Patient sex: M
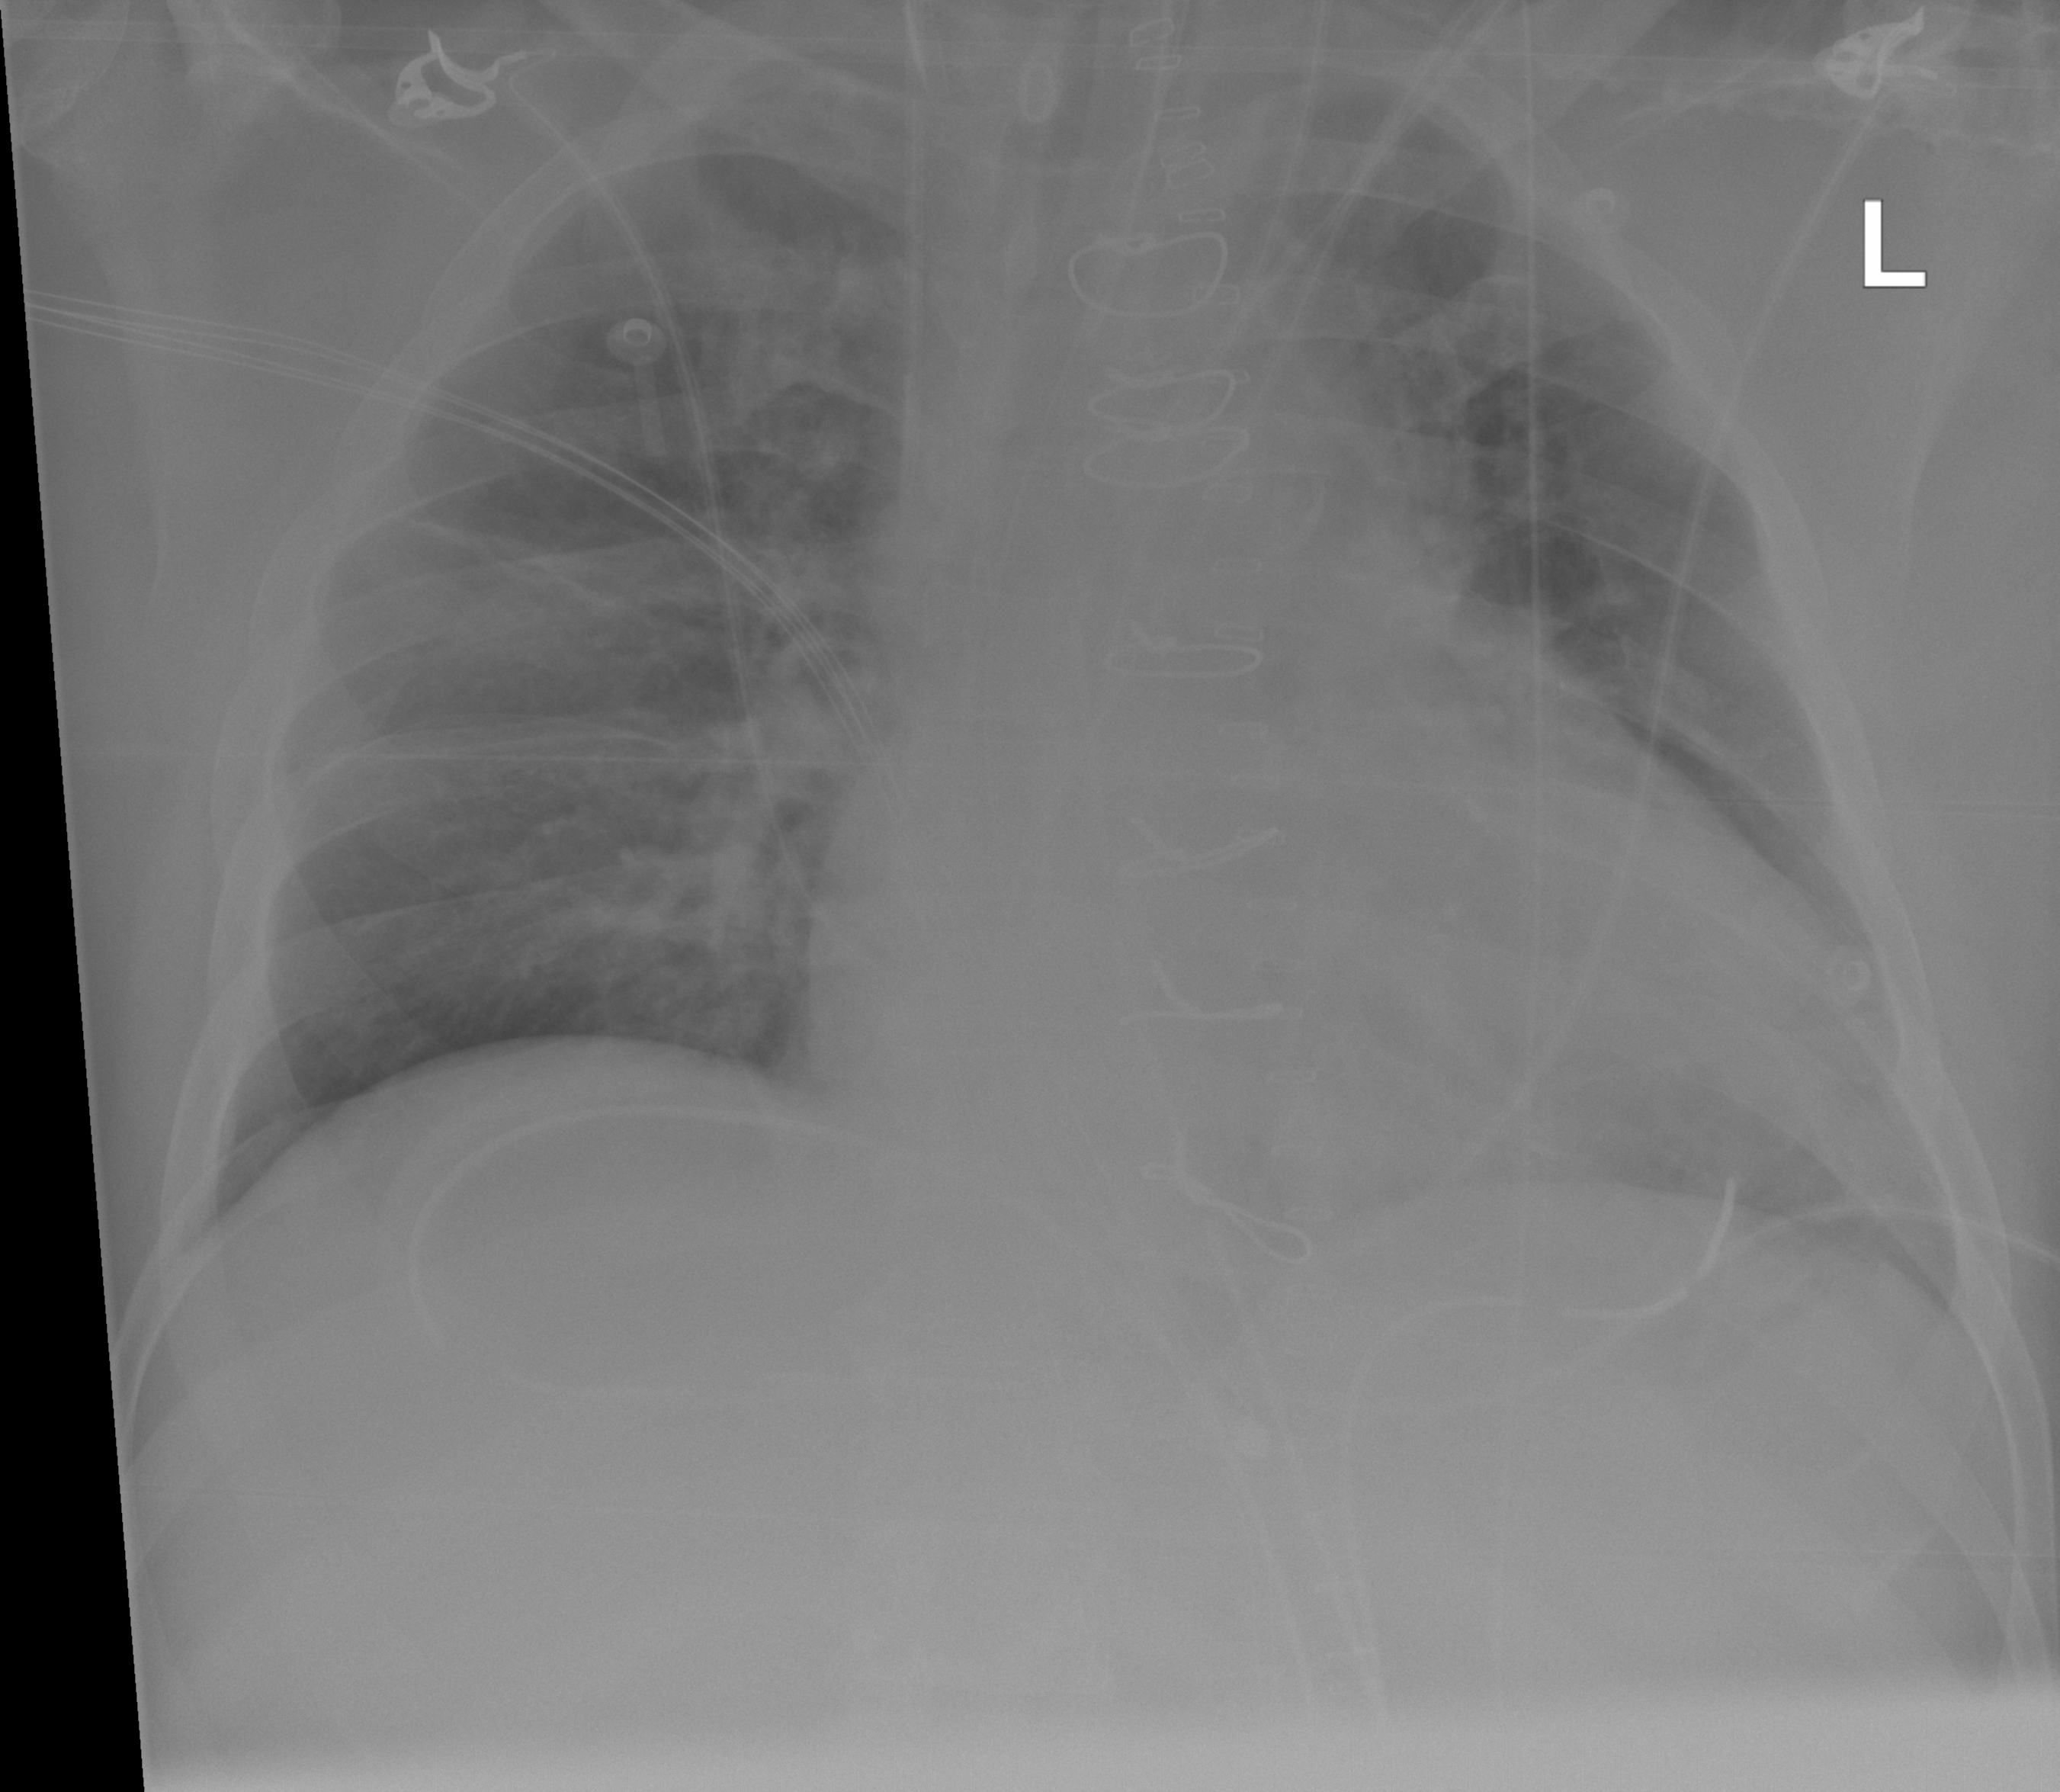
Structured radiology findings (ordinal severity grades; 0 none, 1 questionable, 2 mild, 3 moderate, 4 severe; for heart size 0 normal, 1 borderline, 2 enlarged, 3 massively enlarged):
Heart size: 2
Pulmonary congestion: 0
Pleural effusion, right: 0
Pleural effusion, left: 0
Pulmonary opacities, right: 0
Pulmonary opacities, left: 0
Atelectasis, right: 2
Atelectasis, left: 0